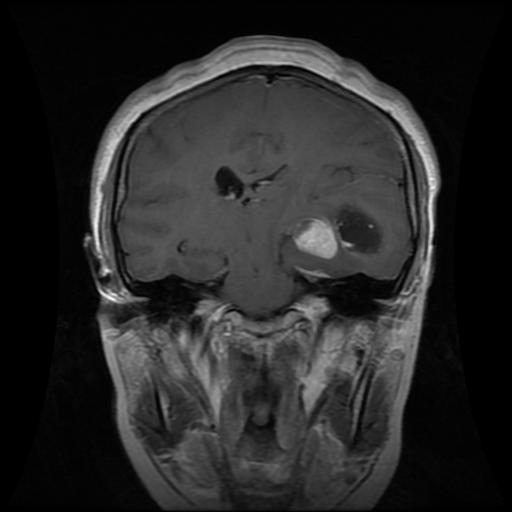
Label: meningioma